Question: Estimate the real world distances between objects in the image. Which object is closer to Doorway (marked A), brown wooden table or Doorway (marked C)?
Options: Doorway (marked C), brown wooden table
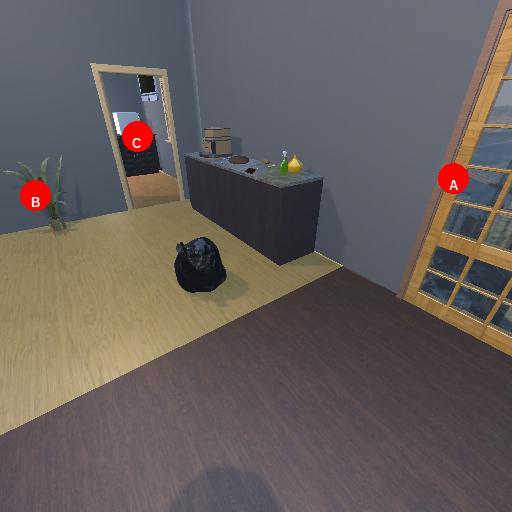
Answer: Doorway (marked C)